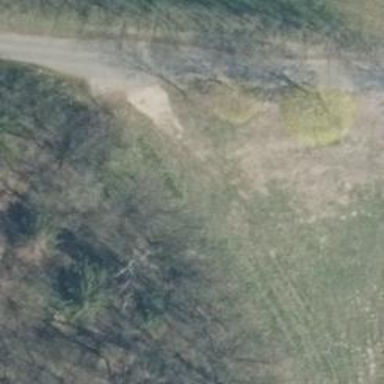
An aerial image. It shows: Minor power line.